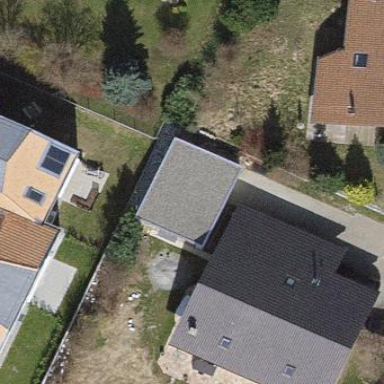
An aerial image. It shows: Garage.